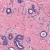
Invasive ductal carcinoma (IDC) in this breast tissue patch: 0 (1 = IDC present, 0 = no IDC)